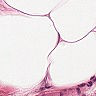
Metastatic tissue present: no